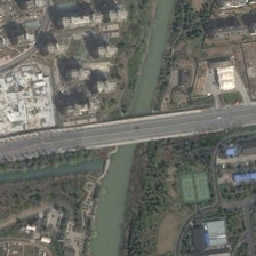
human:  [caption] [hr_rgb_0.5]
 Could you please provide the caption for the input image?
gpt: There is a bridge over the river, which divides the ground with buildings and sports fields into two parts.

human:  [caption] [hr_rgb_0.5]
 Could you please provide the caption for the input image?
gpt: the straight wide bridge spans the narrow river with residential areas on its both banks .

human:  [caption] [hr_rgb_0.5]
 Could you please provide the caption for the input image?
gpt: There is a bridge over the river, which divides the ground with buildings and stadiums into two parts.

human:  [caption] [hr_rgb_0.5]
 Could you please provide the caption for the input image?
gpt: the bridge is between the living and some groves .

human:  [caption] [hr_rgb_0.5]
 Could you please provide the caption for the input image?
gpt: some buildings and some green trees are in two sides of a small river with a bridge over it .